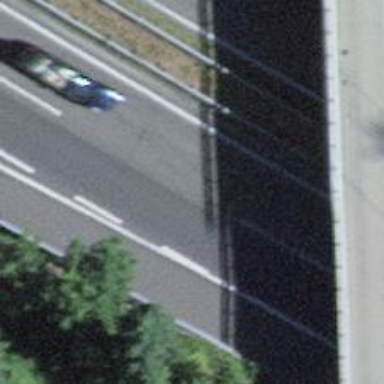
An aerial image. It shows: Asphalt motorway.